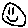
Label: smiley face